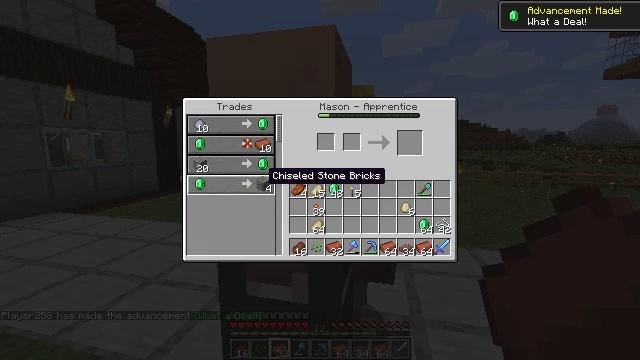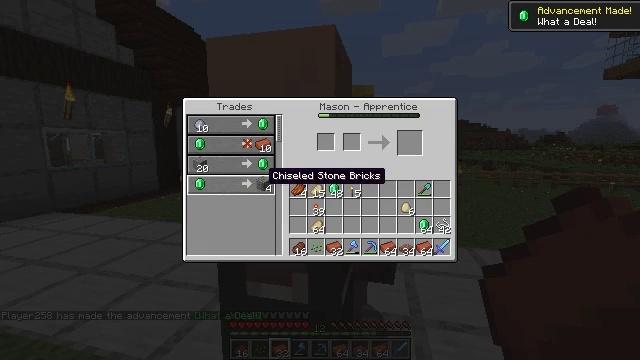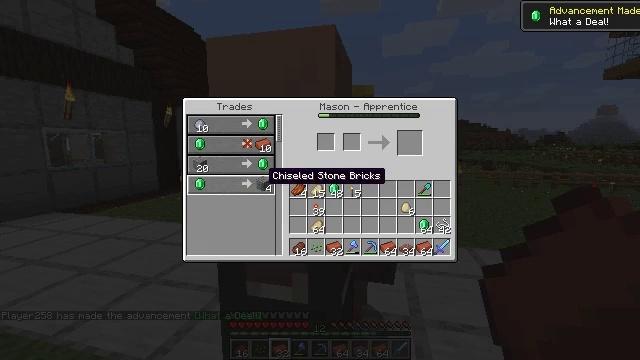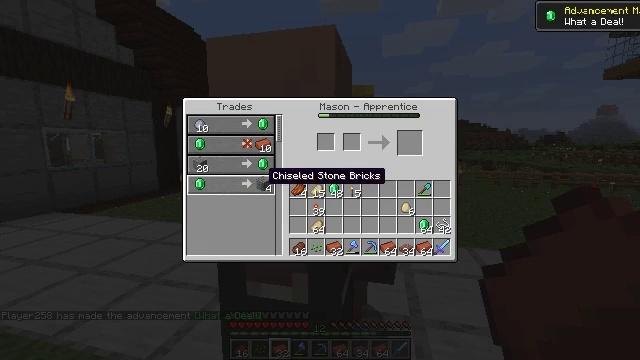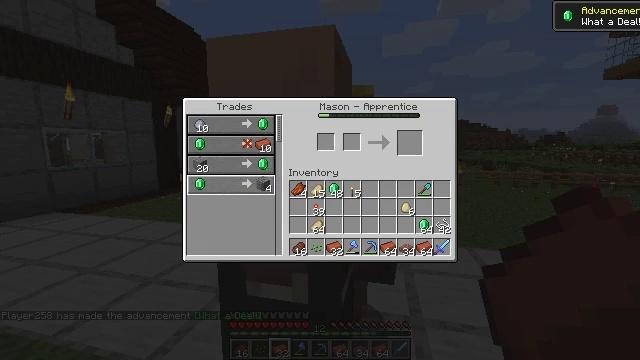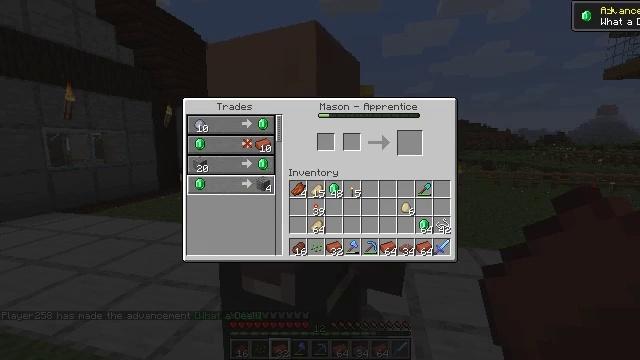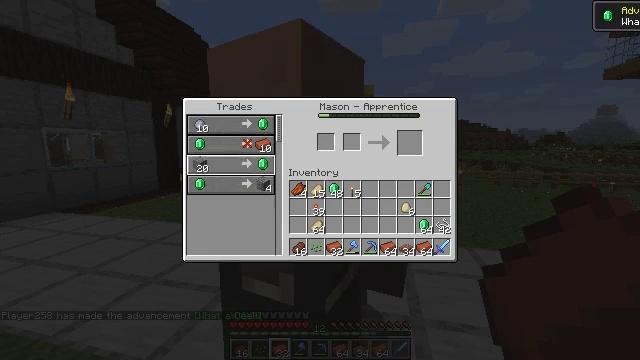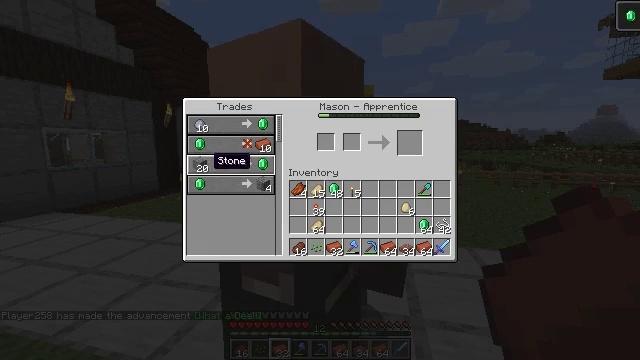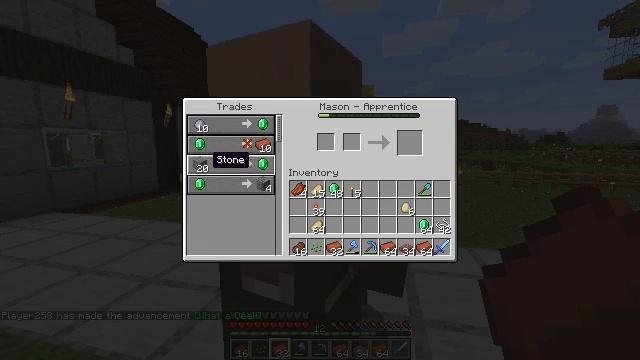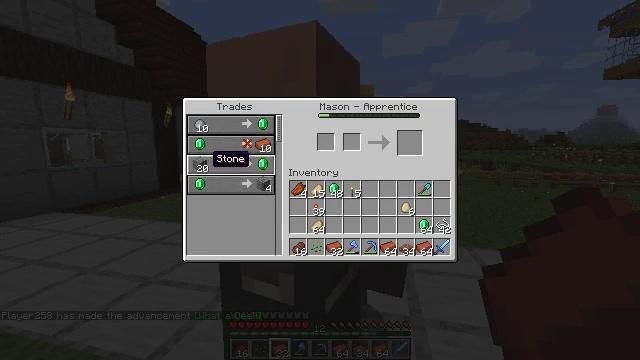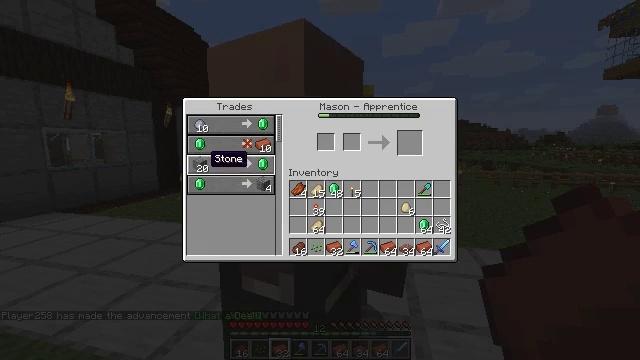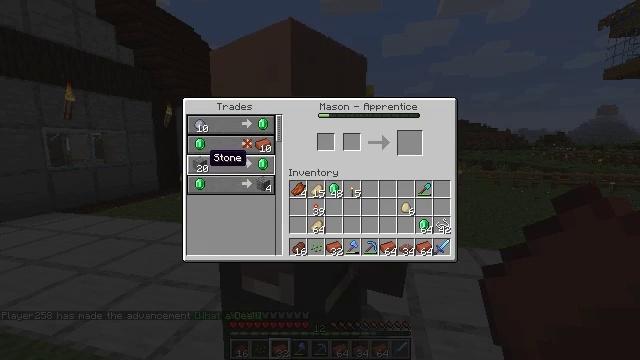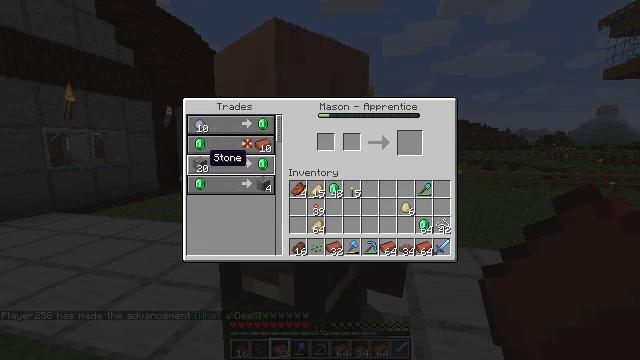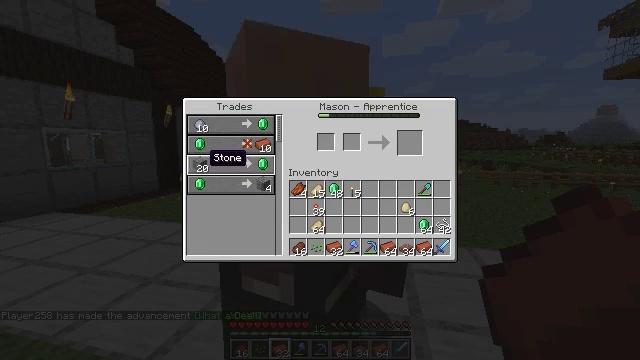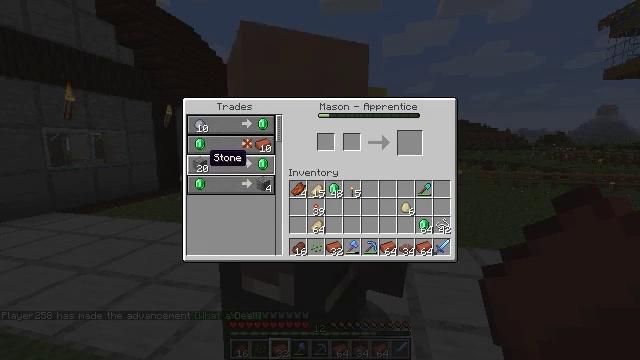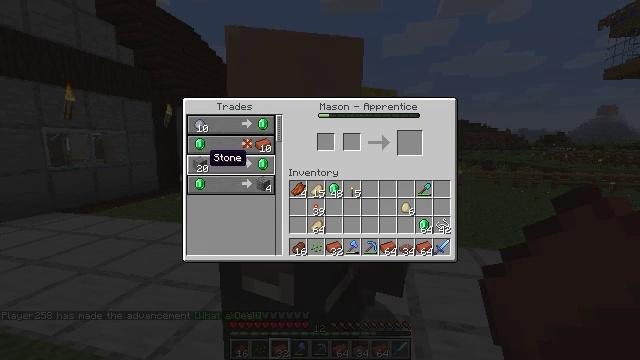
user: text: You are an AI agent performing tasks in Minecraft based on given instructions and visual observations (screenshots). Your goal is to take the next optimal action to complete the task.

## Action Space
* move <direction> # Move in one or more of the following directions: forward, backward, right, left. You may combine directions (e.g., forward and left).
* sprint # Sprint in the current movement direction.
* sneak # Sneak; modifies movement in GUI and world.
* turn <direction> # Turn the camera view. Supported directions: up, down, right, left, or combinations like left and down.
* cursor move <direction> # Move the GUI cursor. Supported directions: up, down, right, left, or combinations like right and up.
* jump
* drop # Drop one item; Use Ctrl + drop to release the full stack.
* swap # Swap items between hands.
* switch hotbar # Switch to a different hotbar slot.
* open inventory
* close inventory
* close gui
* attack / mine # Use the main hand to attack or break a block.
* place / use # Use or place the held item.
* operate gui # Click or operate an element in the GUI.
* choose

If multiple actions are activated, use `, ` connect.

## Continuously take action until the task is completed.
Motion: motion action
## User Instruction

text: Use the furnace to craft bricks from clay balls.
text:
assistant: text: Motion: no_op
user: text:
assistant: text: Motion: no_op
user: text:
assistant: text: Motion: no_op
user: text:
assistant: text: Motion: cursor move left
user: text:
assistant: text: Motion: cursor move left
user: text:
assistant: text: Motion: cursor move left
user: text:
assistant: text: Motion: no_op
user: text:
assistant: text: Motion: no_op
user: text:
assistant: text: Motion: no_op
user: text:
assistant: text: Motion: no_op
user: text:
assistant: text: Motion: no_op
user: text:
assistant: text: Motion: no_op
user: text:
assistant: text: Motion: no_op
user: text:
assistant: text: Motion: no_op
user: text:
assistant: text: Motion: no_op
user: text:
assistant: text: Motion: no_op
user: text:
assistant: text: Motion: no_op
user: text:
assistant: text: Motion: no_op
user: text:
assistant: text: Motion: no_op
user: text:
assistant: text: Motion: no_op
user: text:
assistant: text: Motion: cursor move right
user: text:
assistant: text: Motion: cursor move right
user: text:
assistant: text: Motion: cursor move right
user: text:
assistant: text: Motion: cursor move right
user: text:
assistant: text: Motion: no_op
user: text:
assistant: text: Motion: no_op
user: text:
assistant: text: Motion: no_op
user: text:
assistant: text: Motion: no_op
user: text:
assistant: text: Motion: no_op
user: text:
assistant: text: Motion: no_op